Question: I came here because I've got a bit of a problem. I'm working with C# using .NET 4.0 & Visual Studio 2010 under Windows 7
I'm working on creating a simple Terraria save syncing utility for myself (I may release later once it's more refined) but basically the way it should work is by automatically copying files over to the Dropbox sync directory and then being able to access that same directory on the remote computer, however, I've hit a bit of a roadblock.
I have 4 ListViews all set to detail view. I have 2 list views for the local players and worlds and 2 for the Dropbox players and worlds. What I need these ListViews to do is to display the file names of all the files ending in .plr (for players) or .wld (for worlds). And I have it partially working, but it only shows 1 item!

As you can see, I have multiple files in the directory but only one happens to be showing up. Here is the code I've used
'''
private void loadLocalPlayers()
{
string tDir = mr.Read("TERRARIADIR");
string playersDir = tDir + @"\Players";
MessageBox.Show("Dir is " + playersDir.ToString());
DirectoryInfo dinfo = new DirectoryInfo(playersDir);
FileInfo[] Files = dinfo.GetFiles("*.plr");
ListViewItem lvi = new ListViewItem();
foreach (FileInfo file in Files)
{
//lvi.SubItems[0] = file.Name;
string s = file.Name.ToString();
char[] arr = s.ToCharArray();
lvi.Text = s;
}
localPlayers.Items.Add(lvi);
}
'''
It reads the directory from a string written to the registry (the directory turns out right) but what I feel is a but fuzzy is the foreach statement, if you guys could help me out I would greatly appreciate it
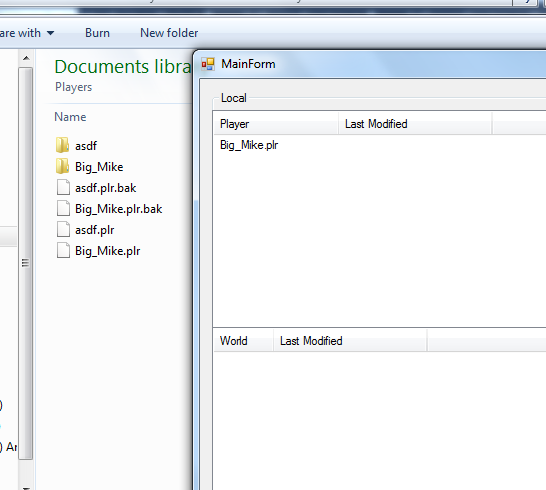
Answer: You have placed your localPlayers.Items.Add method outside the foreachloop.
'''
foreach (FileInfo file in Files)
{
lvi = new ListViewItem();
string s = file.Name.ToString();
char[] arr = s.ToCharArray();
lvi.Text = s;
localPlayers.Items.Add(lvi);
}
'''
Do this instead